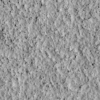
Label: not_dusty